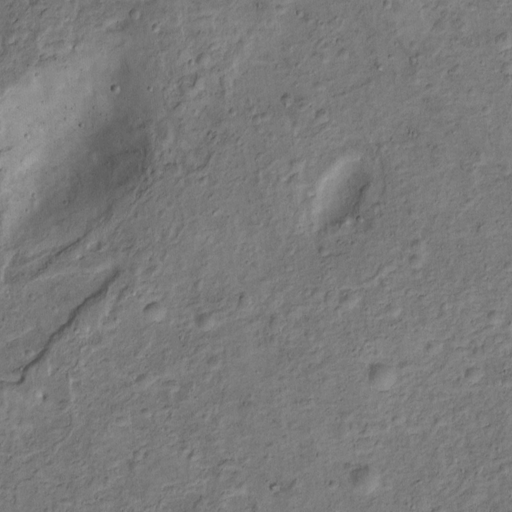
Classes present: Background, Cone